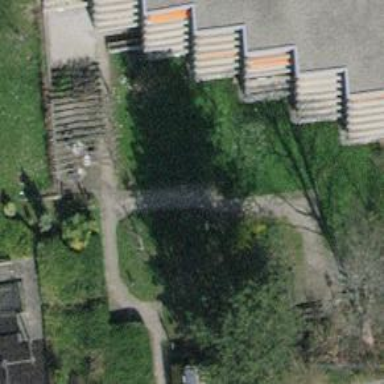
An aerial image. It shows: Path made of paving stones.